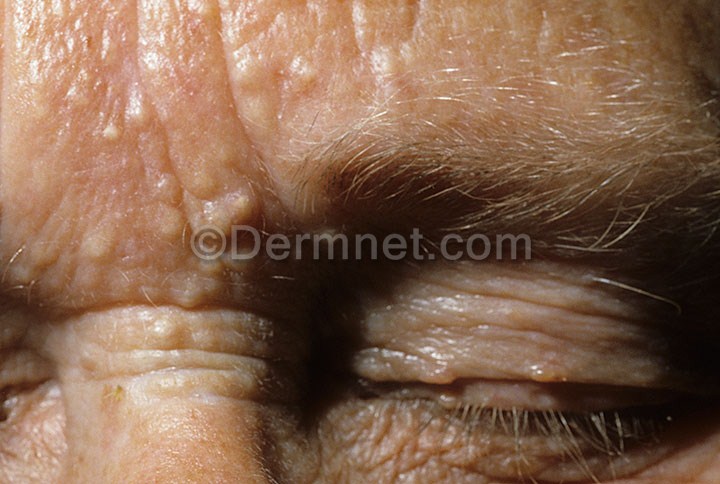
Disease: Light Diseases and Disorders of Pigmentation